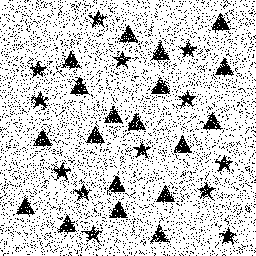
Squares: 0
Triangles: 19
Stars: 13
Total shapes: 32